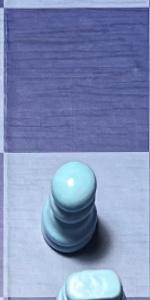
Label: Pawn_White